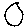
Label: circle